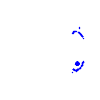
Particle: pion